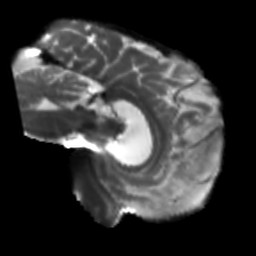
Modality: T2w
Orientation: sagittal
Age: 56
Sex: male
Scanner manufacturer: siemens
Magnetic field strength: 3 T
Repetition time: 5.47 s
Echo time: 0.0854 s